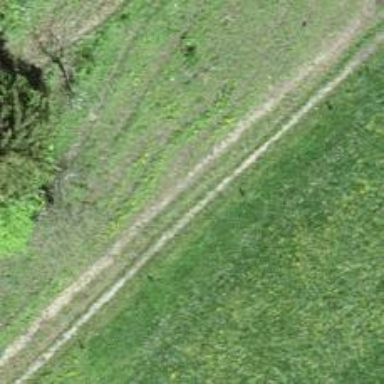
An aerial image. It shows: Gravel track with grade4 tracktype.